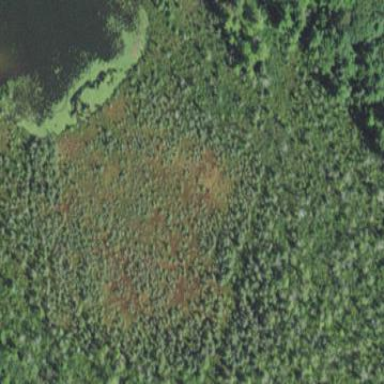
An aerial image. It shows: Swampy wetland area.